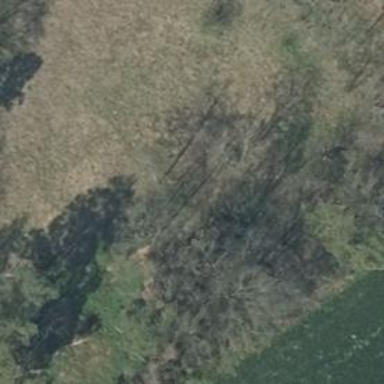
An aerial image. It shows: Deciduous broadleaved woodland.